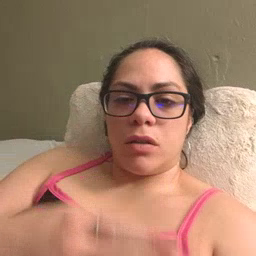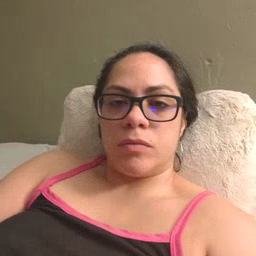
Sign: cut